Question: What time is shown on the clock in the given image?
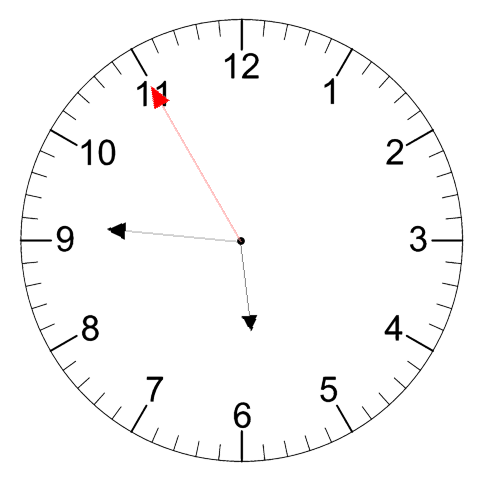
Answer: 05:45:55